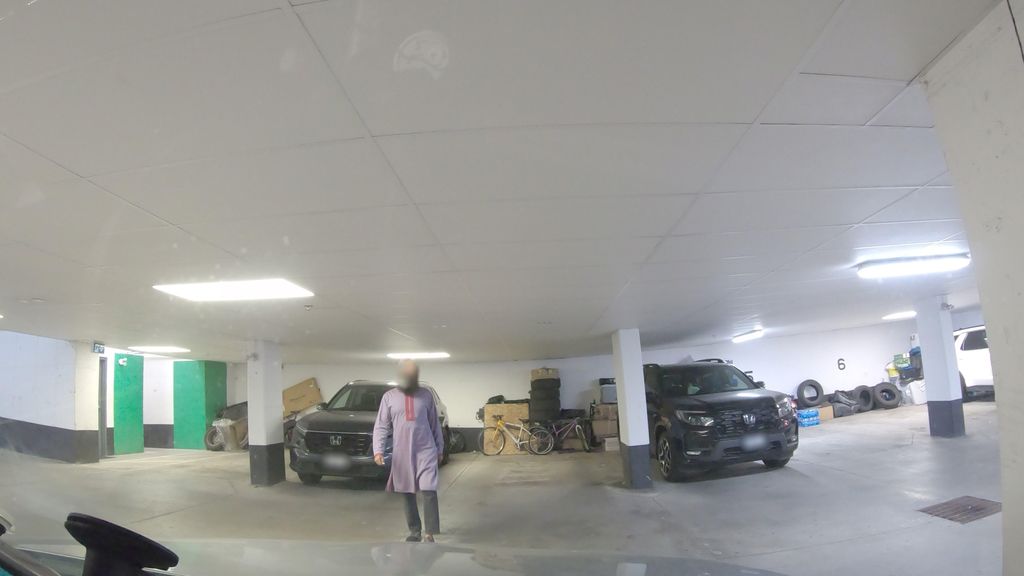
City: toronto